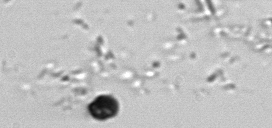
Label: Phaeocystis_debris